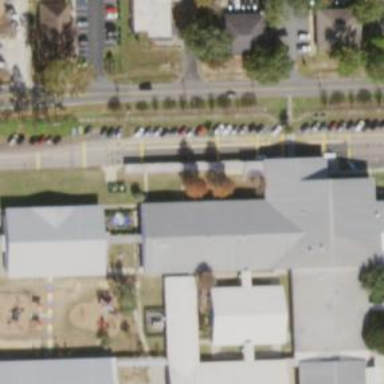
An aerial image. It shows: School building.